Question: I'm trying to construct an array that has, as elements, the SUM of the dot product of two vectors. Like so:

I used the following code, but I don't think it's right, so plese help.
'''
do j = 0, m
do i = 1, N
temp(i) = (x(i)**j)*y(i)
b(j) = vectorsum(temp)
end do
end do
'''
Where x is the vector Xi, y is the function f, j is the power m, temp is a temporary vector containing the operation on the current element,
Thank you.
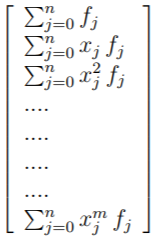
Answer: You should use the intrinsic function 'sum', that takes an array and reduce it by addition. Intrinsic are pretty optimized, so they are usually recommended when they may apply.
There are plenty of syntactic ways to accomplish it, and many of them with the intrinsic 'sum'. Here there are some of them (I am using the same notation as your image, not from your sample):
'''
implicit none
integer, parameter :: m=5,n=3
integer :: i, j, x(0:n), f(0:n), b(0:m)
x = [0,1,2,3]
f = [0,1,2,3]
! using array implied-do construction inside sum
do i = 0,m
b(i) = sum([(x(j)**i * f(j), j=0,n)])
end do
print *, b ! output: 6 14 36 98 276 794
! using Fortran's whole array operations
do i = 0,m
b(i) = sum(x**i * f)
end do
print *, b ! output: 6 14 36 98 276 794
! using implied-do constructor outside, without explicit do
b = [(sum(x**i * f), i=0,m)]
print *, b ! output: 6 14 36 98 276 794
end
'''